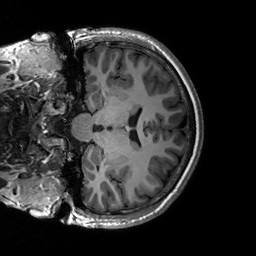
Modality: T1w
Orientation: coronal
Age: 26
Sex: male
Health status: healthy
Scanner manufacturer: siemens
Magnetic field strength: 3 T
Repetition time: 2.3 s
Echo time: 0.00236 s